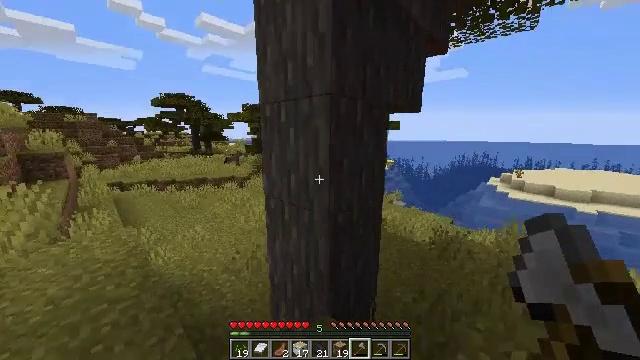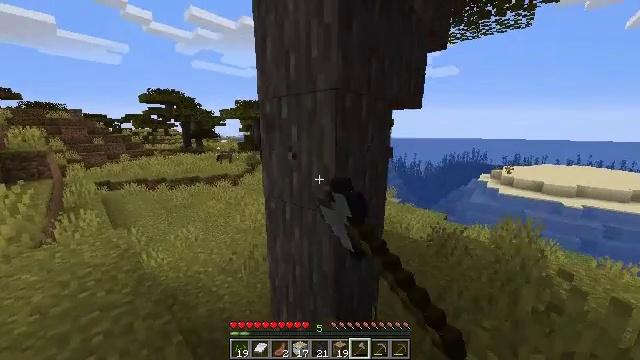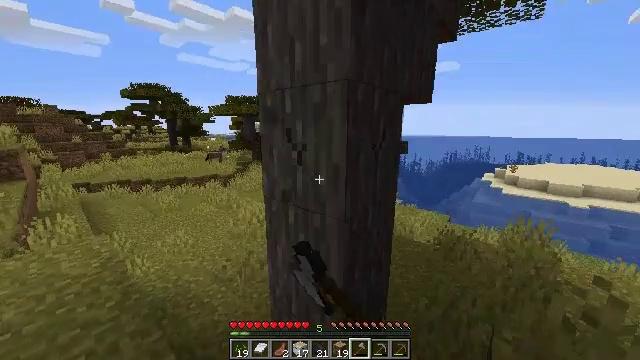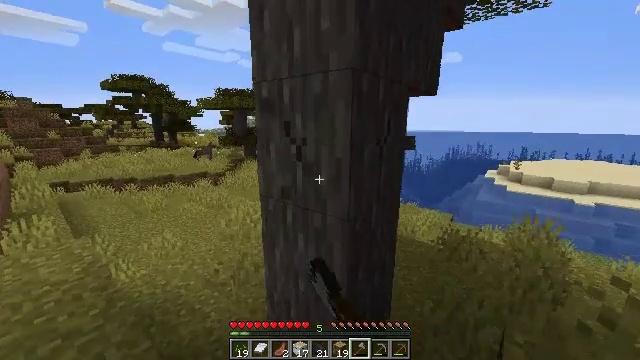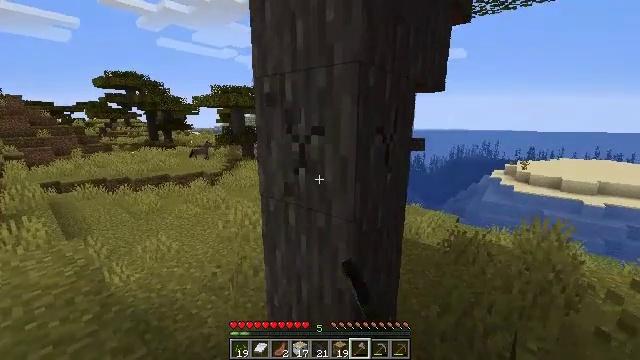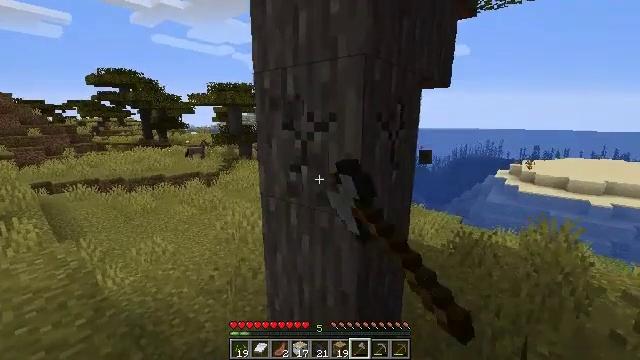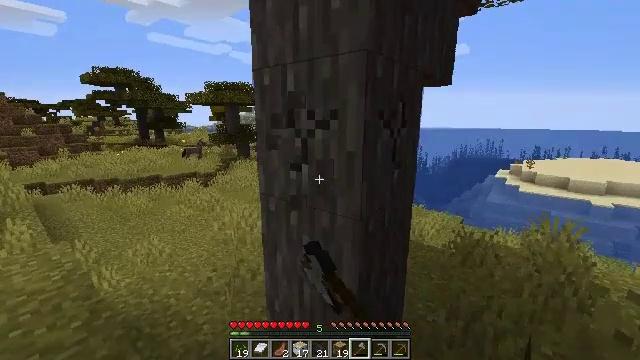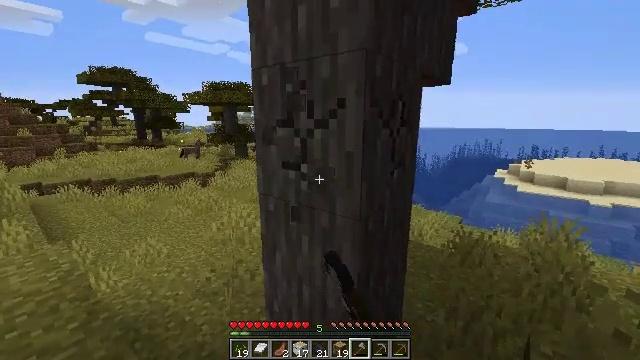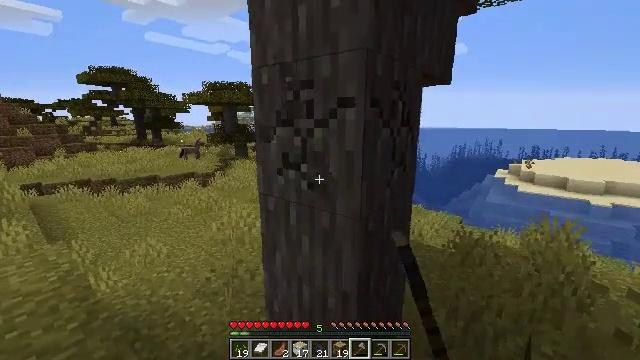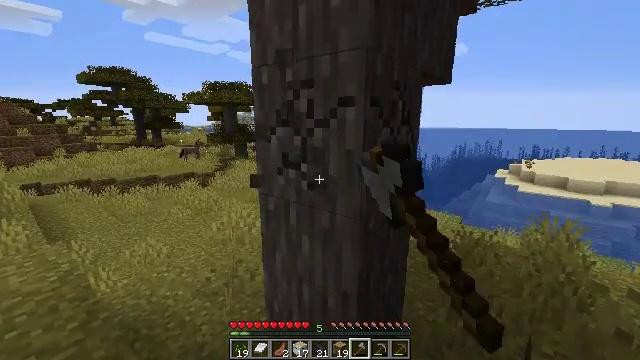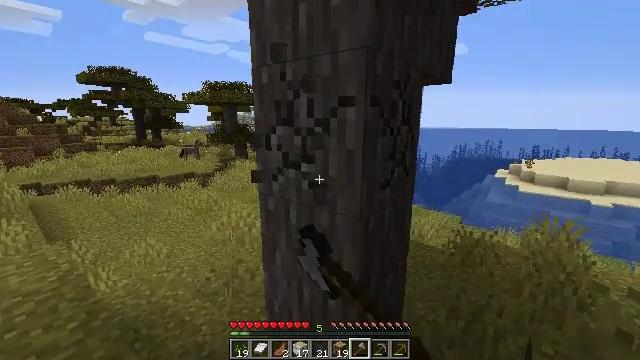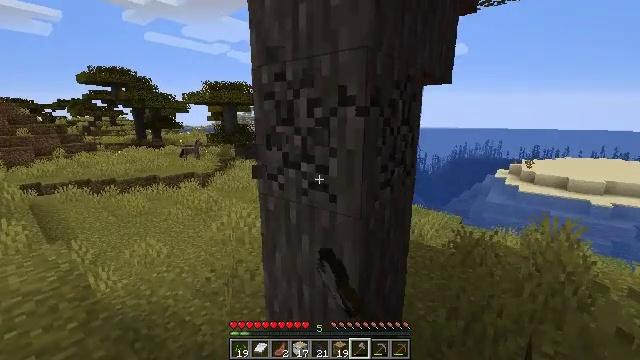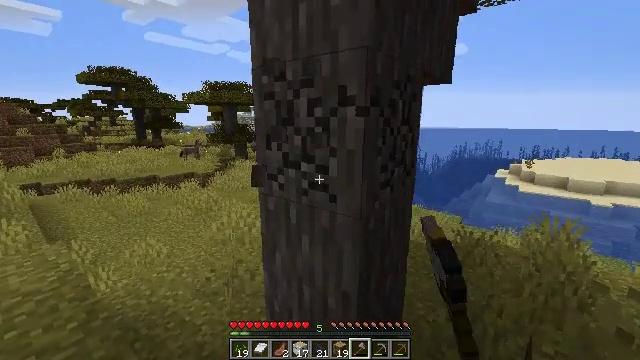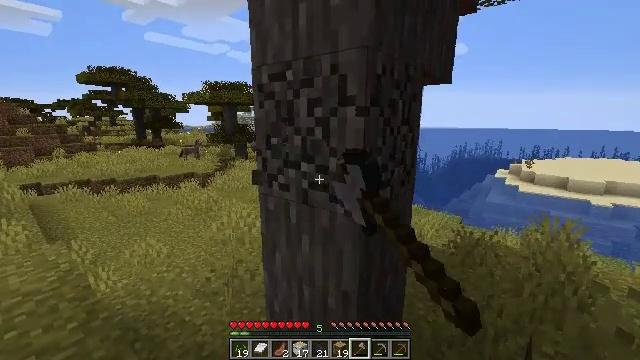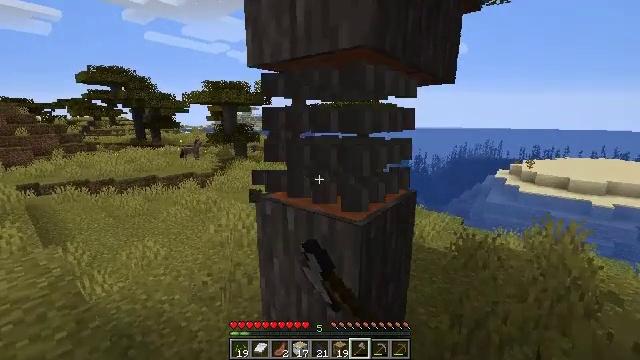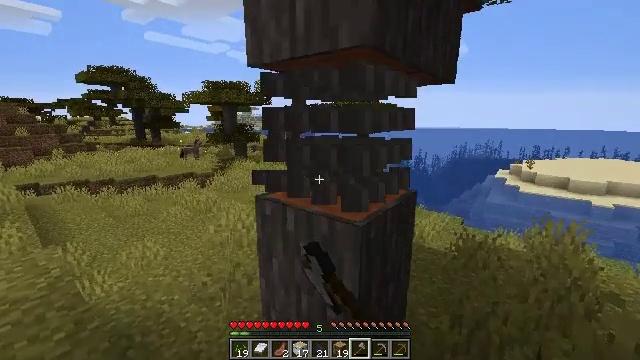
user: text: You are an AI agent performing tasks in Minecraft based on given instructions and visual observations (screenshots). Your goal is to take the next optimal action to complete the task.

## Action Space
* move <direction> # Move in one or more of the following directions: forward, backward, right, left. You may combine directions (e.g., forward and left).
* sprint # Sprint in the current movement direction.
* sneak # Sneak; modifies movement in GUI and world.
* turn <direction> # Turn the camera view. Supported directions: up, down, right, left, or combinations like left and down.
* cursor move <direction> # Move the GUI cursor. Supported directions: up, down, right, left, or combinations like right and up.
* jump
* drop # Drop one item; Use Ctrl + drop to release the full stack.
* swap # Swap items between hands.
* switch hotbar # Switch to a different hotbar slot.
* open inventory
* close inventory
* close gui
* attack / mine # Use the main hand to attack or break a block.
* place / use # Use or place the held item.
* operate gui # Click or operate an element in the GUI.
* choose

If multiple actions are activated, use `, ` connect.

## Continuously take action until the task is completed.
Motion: motion action
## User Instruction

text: Chop down the acacia log.
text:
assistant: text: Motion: turn right, attack / mine
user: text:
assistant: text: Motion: turn right, attack / mine
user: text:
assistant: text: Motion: turn right, attack / mine
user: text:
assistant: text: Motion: attack / mine
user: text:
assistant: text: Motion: attack / mine
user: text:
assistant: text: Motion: attack / mine
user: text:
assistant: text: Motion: attack / mine
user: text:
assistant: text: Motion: attack / mine
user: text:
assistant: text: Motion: attack / mine
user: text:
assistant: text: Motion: attack / mine
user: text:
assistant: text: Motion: attack / mine
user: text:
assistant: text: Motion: attack / mine
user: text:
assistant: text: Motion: attack / mine
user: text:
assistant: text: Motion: move forward, attack / mine
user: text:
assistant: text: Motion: move forward, attack / mine
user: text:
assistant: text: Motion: move forward, turn right and down, attack / mine
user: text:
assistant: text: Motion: move forward, turn down, attack / mine
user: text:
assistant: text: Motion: move forward, turn right and down, attack / mine
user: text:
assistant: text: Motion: attack / mine
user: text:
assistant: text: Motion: attack / mine
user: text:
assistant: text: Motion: attack / mine
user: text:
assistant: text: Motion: attack / mine
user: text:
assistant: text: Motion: attack / mine
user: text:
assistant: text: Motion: attack / mine
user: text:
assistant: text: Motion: turn right and down, attack / mine
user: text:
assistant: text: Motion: turn right and down, attack / mine
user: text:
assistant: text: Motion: turn down, attack / mine
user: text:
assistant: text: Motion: attack / mine
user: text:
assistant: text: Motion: attack / mine
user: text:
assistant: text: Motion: attack / mine